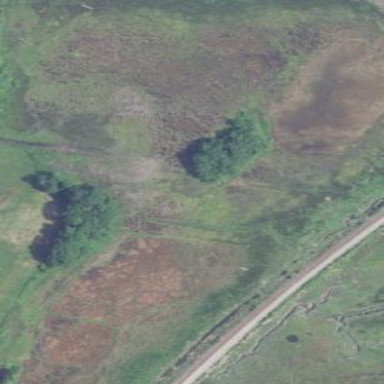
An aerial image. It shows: Saltmarsh wetland.